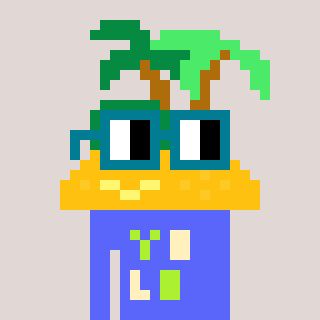
a pixel art character with square dark green glasses, a island-shaped head and a purple-colored body on a warm background